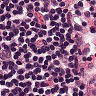
Metastatic tissue present: no